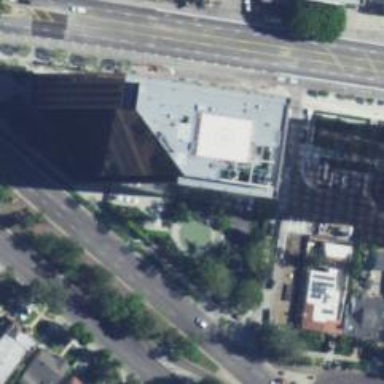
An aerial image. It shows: Commercial building.